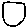
Label: circle